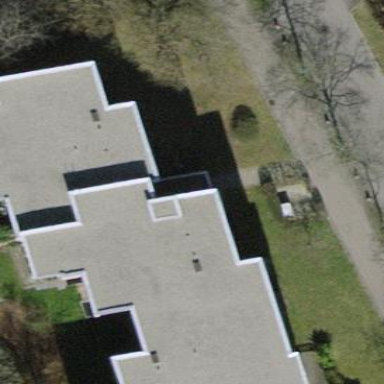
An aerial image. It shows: Flat-roofed apartment building.